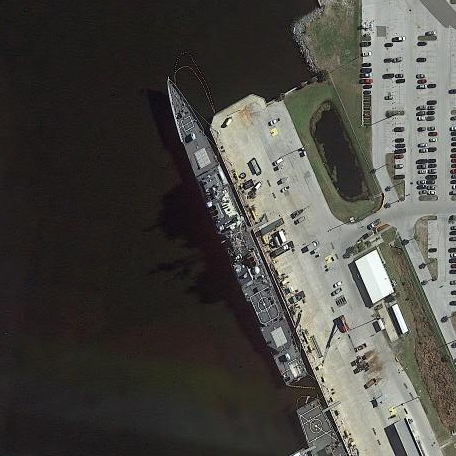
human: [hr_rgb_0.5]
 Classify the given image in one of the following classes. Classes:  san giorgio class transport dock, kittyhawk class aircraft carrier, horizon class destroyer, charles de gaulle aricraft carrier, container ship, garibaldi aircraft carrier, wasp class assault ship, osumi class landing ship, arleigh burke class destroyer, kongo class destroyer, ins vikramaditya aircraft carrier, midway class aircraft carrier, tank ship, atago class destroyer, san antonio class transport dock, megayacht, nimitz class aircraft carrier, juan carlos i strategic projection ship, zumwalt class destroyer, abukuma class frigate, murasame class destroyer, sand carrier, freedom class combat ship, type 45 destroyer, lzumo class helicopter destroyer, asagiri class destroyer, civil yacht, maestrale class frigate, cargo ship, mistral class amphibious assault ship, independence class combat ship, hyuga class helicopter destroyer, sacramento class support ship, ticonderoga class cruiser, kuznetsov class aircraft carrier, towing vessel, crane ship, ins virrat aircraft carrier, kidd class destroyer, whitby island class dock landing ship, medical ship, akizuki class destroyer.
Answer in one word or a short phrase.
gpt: Ticonderoga class cruiser